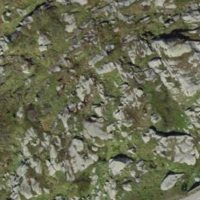
EUNIS habitat code: 31
Species observed at this site:
Bartsia alpina